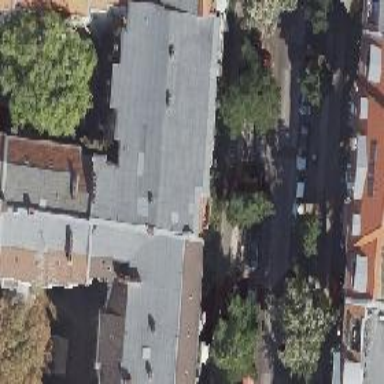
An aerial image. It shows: Building consisting of apartments with double saltbox roof made of roof tiles.